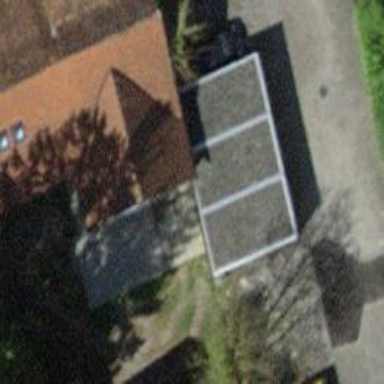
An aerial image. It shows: Group of garages.